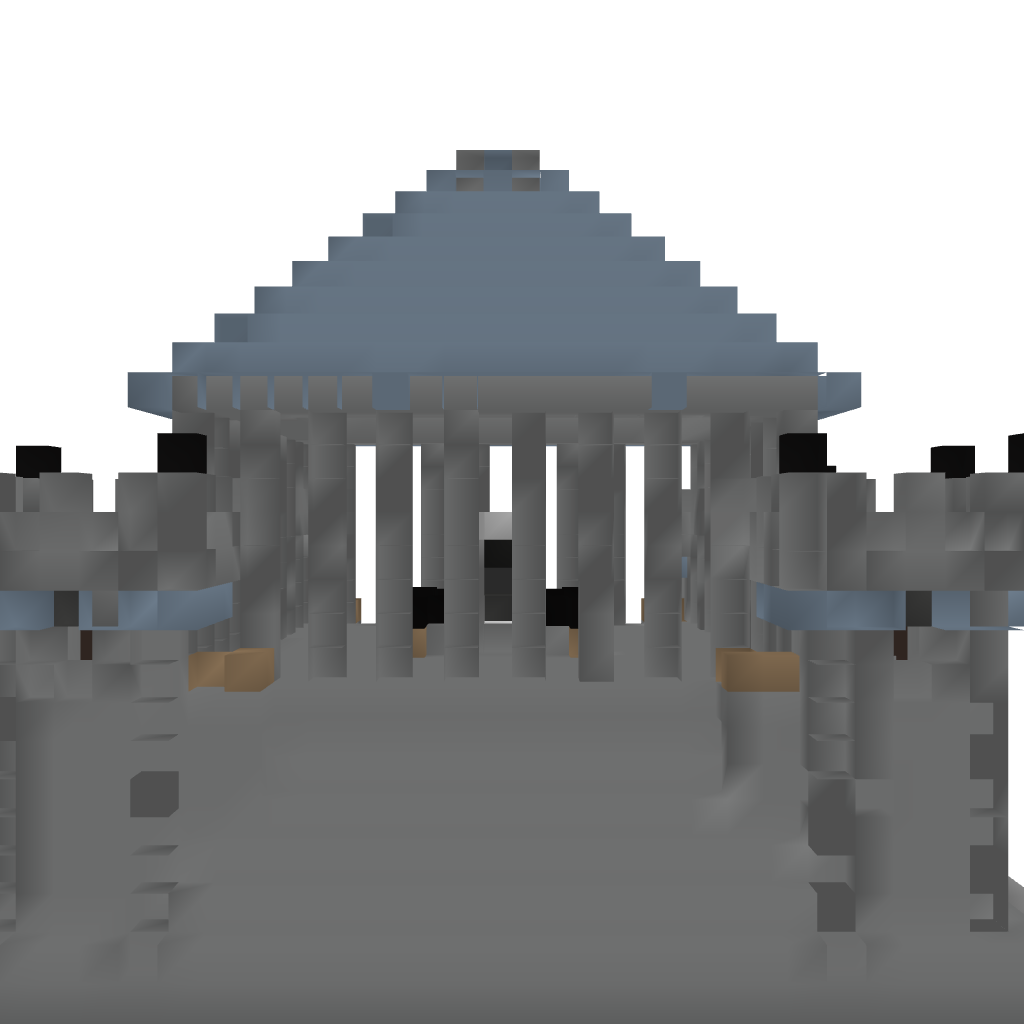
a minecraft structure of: Fire Temple